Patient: sex F, age 61
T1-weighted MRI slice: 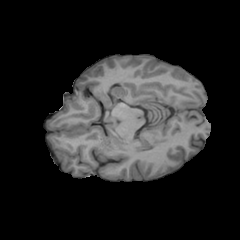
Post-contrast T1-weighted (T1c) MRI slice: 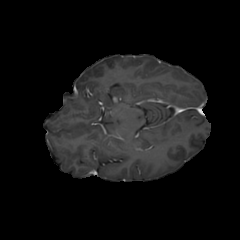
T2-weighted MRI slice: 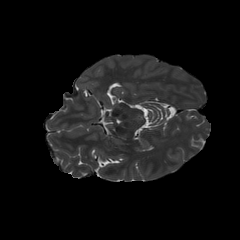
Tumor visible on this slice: no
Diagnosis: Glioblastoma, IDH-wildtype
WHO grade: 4